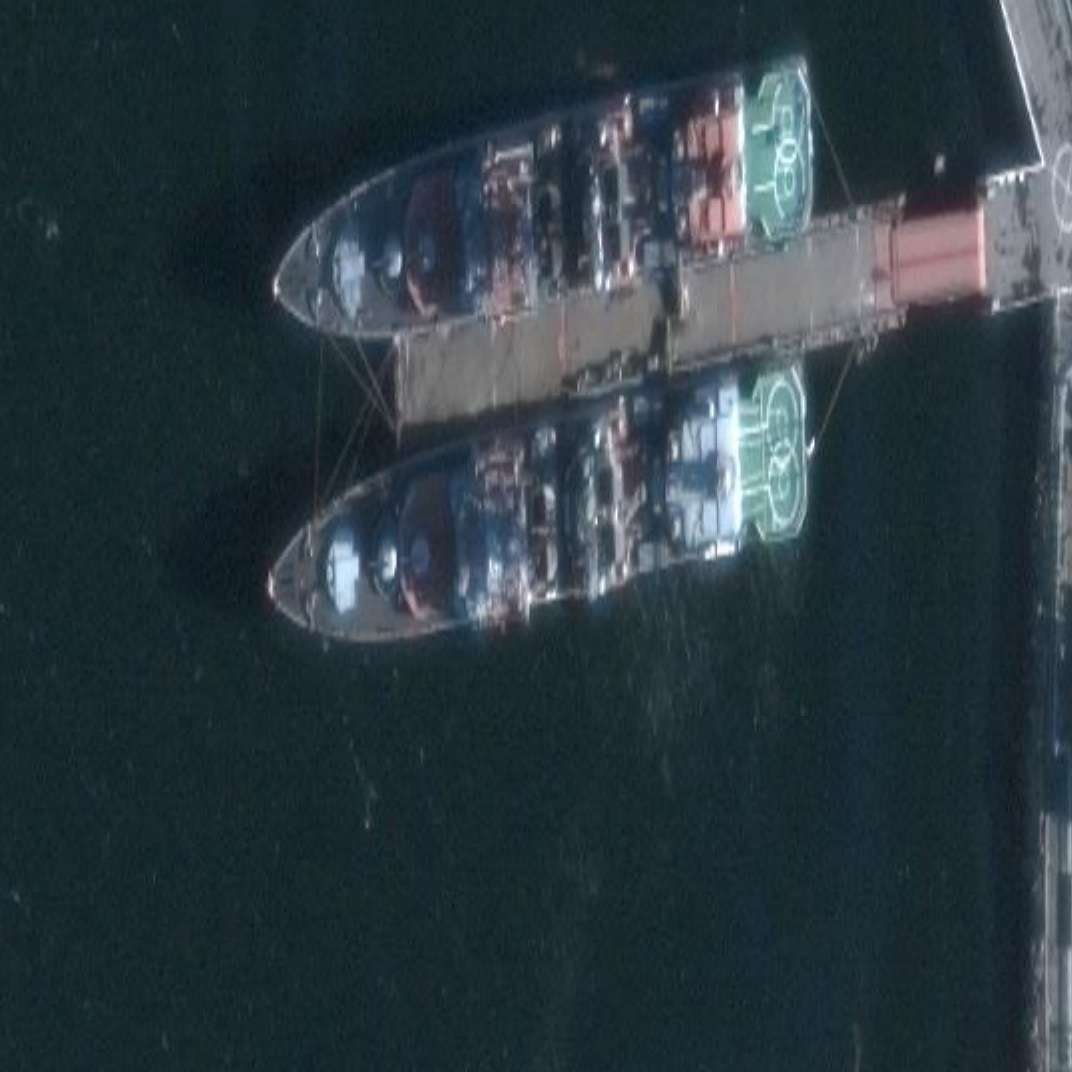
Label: destroyer